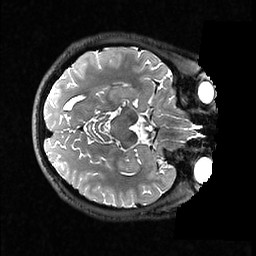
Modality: T2w
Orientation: axial
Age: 29
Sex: male
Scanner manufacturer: ge
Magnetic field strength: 3 T
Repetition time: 3.202 s
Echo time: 0.06676 s